Question: I have a simple table i am trying to run a select query on. I keep getting this error.
#1022 - Can't write; duplicate key in table '/tmp/mysqltmp/#sql_120f_0'
Here is the table info

And this is the query im trying to run
'''
SELECT COUNT( name ) , CONCAT( userapps.activity, '/', userapps.class )
FROM userapps
GROUP BY name
'''
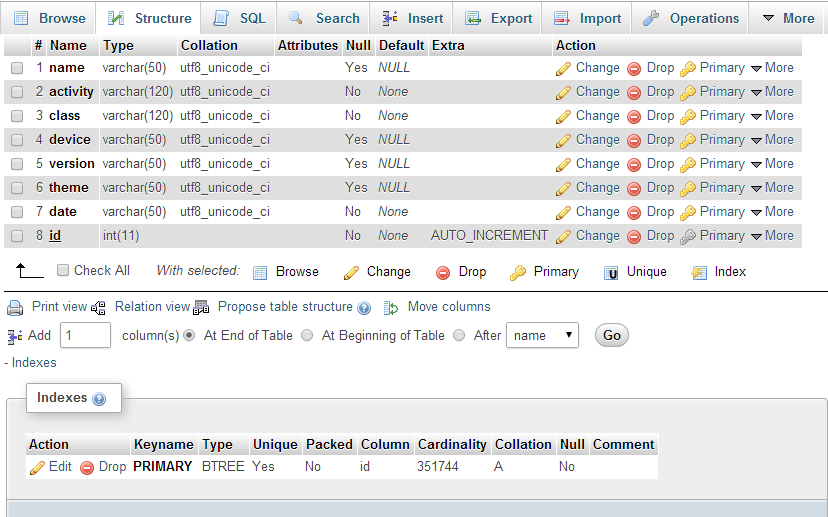
Answer: Weird query; do you want:
'''
SELECT CONCAT(u.activity,'/',u.class) activity_class, COUNT(u.name) name_count
FROM userapps u
GROUP BY activity_class
'''